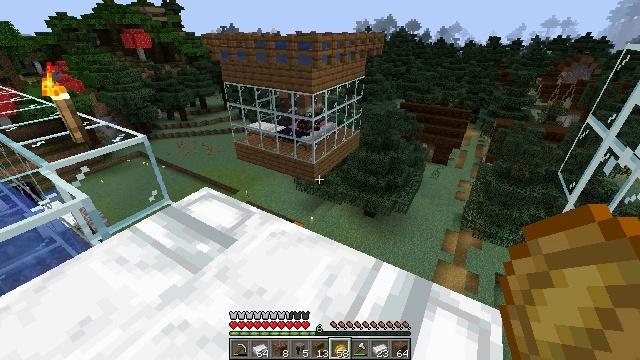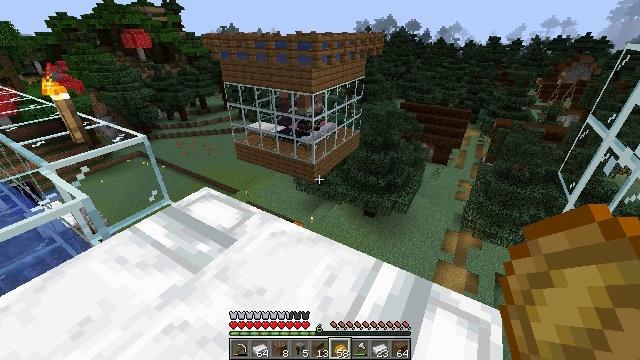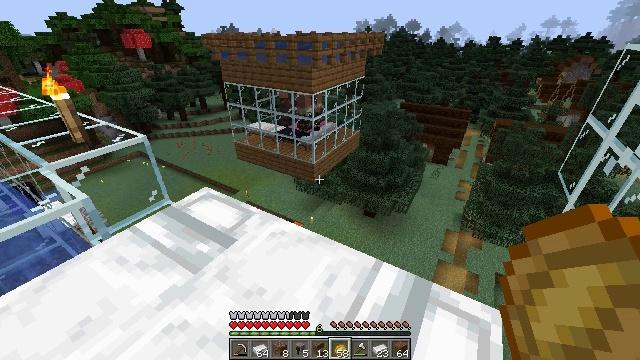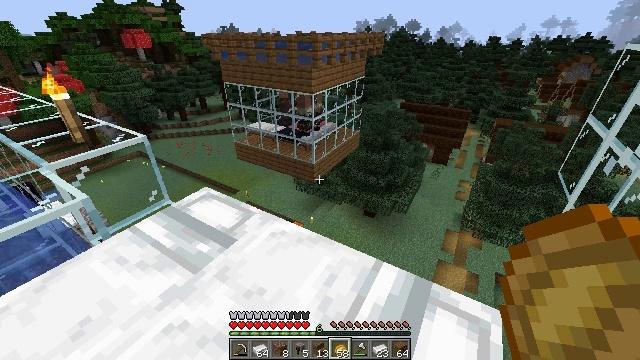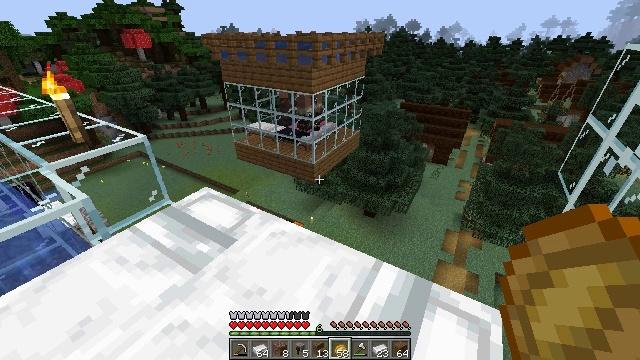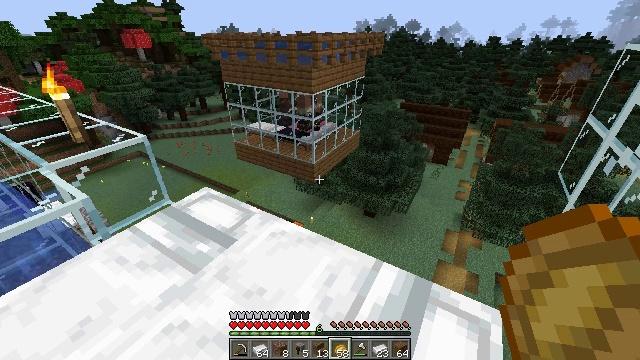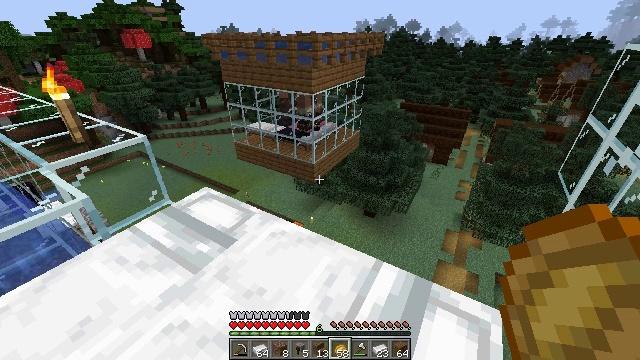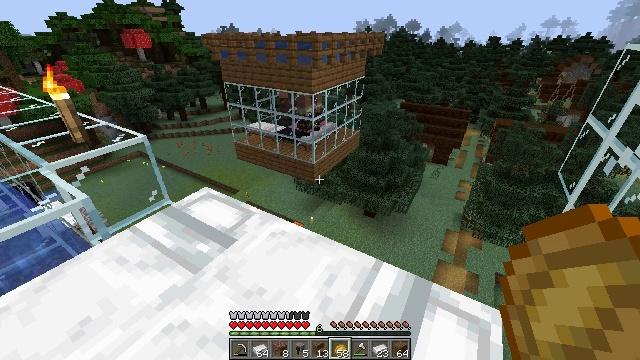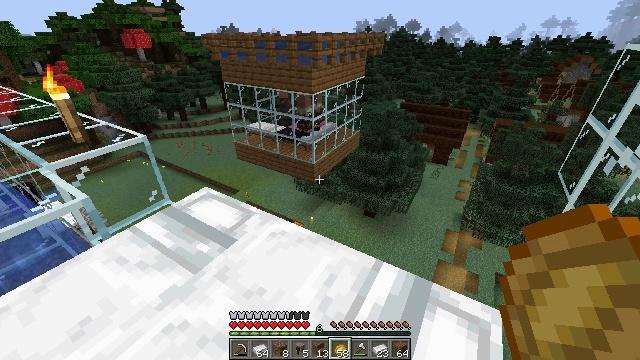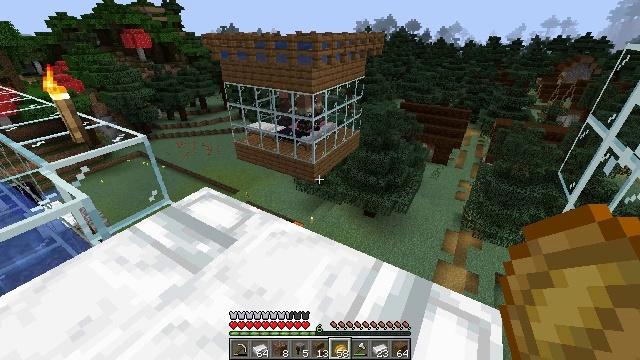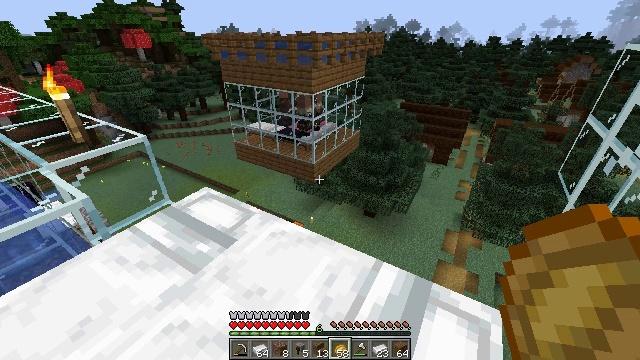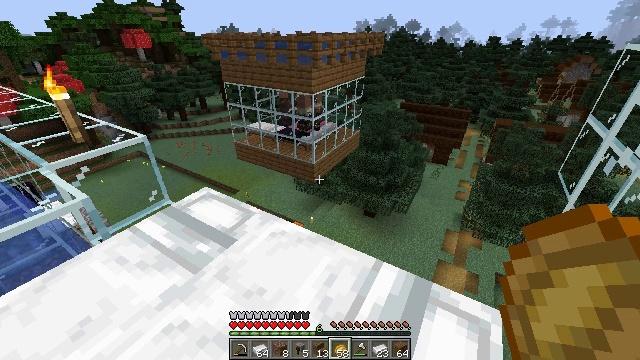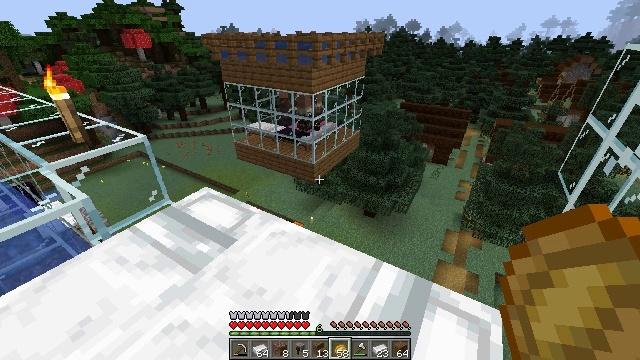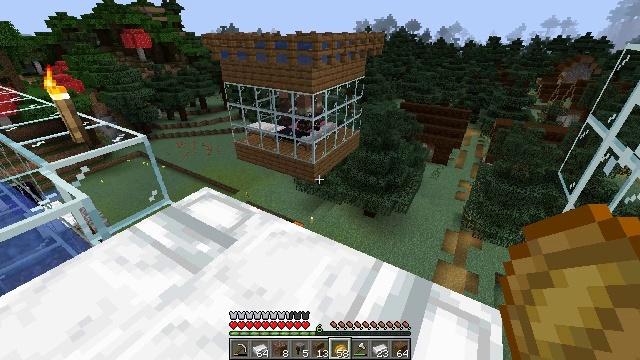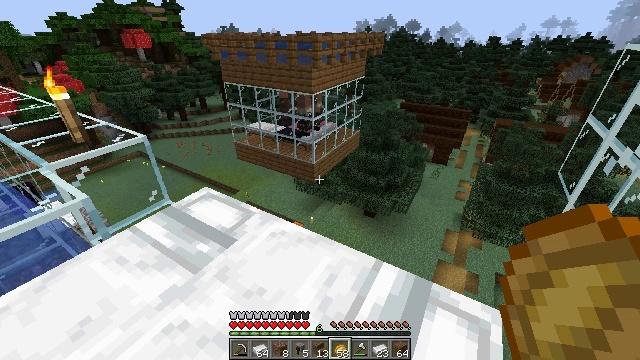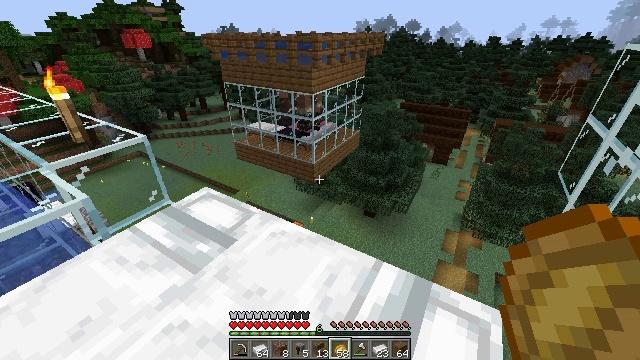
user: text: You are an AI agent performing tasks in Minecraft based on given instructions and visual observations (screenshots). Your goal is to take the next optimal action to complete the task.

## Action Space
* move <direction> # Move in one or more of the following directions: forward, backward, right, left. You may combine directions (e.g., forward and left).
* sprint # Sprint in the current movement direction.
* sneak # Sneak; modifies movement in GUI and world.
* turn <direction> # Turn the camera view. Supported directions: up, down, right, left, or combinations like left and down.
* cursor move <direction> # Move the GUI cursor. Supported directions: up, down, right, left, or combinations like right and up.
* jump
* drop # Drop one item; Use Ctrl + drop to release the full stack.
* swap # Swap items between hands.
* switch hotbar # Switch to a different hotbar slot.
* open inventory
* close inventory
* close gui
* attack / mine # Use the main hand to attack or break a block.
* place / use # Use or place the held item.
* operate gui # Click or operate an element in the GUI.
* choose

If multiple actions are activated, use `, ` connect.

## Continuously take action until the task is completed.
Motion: motion action
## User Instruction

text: Retrieve the smithing table you placed.
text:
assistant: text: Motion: no_op
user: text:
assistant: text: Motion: no_op
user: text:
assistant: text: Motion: no_op
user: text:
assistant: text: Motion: no_op
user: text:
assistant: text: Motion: no_op
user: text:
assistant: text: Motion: no_op
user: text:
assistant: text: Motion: no_op
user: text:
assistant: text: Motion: no_op
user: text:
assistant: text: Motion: no_op
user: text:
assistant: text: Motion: no_op
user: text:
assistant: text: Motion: no_op
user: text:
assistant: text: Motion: no_op
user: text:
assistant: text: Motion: no_op
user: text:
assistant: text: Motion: no_op
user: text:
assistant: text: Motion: no_op
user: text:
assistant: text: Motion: no_op
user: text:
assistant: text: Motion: no_op
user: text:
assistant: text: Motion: no_op
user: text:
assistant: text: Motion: no_op
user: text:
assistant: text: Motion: no_op
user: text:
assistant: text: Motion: no_op
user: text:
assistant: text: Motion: no_op
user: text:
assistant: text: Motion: no_op
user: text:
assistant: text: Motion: no_op
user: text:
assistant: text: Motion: no_op
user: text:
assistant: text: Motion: no_op
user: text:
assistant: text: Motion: no_op
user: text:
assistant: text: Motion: no_op
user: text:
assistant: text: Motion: no_op
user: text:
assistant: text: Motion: no_op